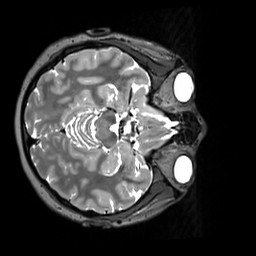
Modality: T2w
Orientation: axial
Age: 24
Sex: female
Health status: healthy
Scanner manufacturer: siemens
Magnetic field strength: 3 T
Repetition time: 3.2 s
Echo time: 0.412 s